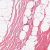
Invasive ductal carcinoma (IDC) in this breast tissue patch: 0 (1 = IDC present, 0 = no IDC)